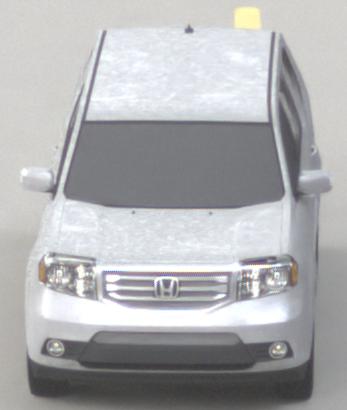
Make: Honda
Model: Pilot
Detailed model: Gen. 2 Facelift
Model produced from: 2012
Model produced until: 2015
Doors: 5
Color: white
Road condition: dry road
Daytime: morning or afternoon
Contrast: low contrast